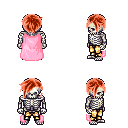
a pixel art fantasy rpg character, male body template, skeleton, pink cape, gold greaves, red pixie cut hairstyle, four views (front, back, left, right), 2x2 character sprite sheet, small pixel art, hard edges, no anti-aliasing